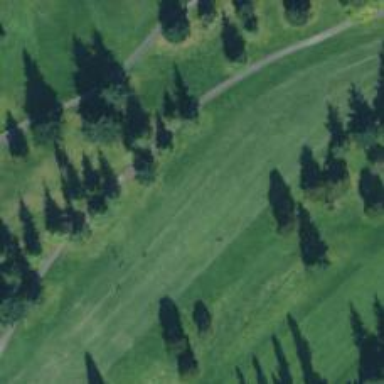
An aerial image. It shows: View of golf hole.